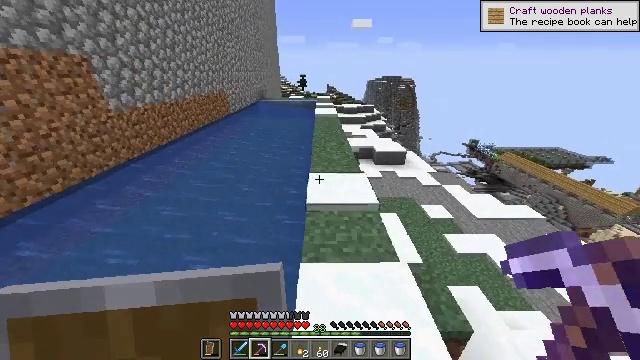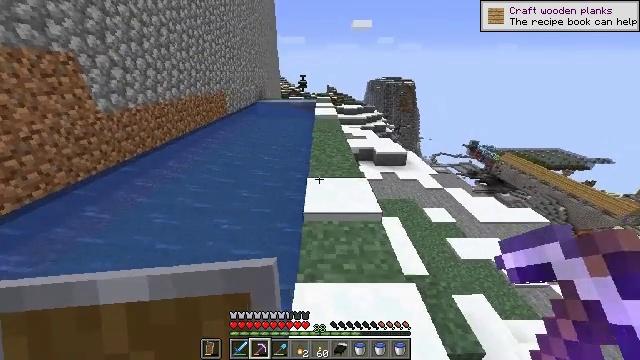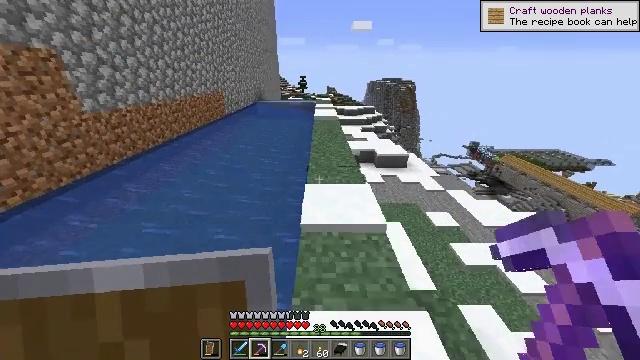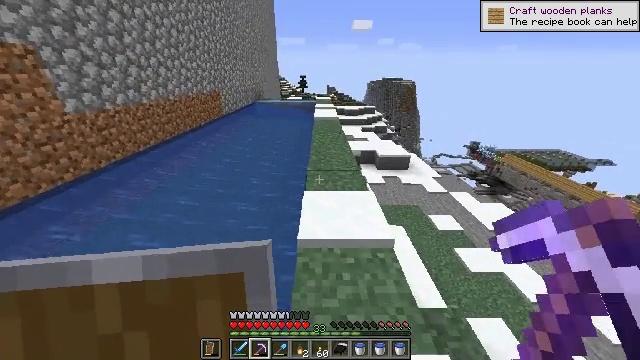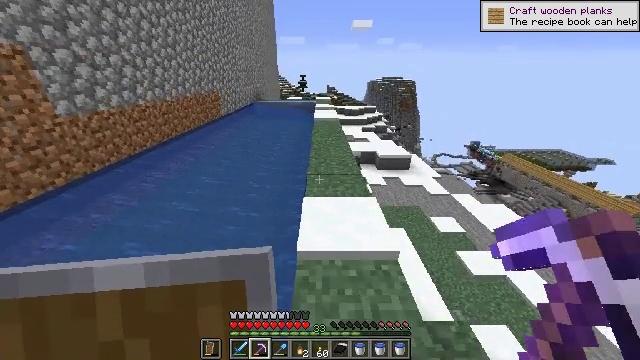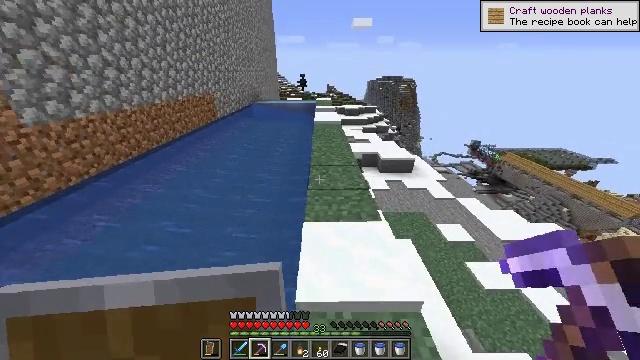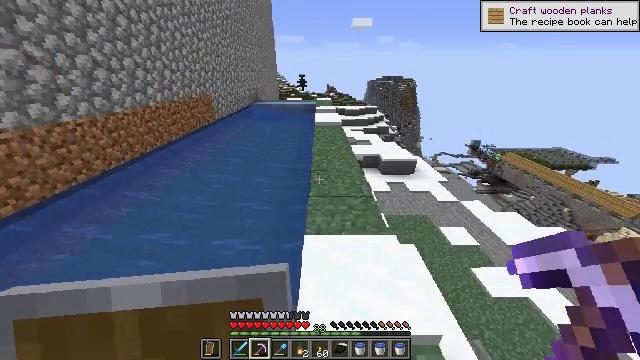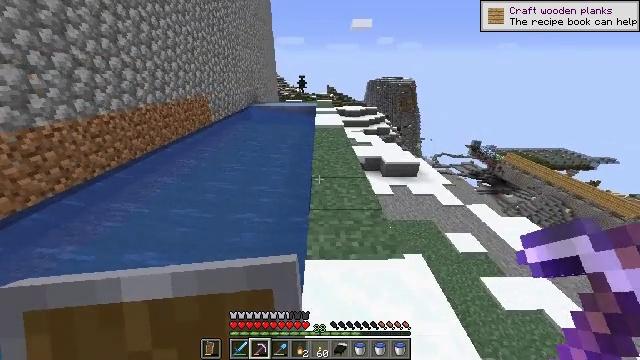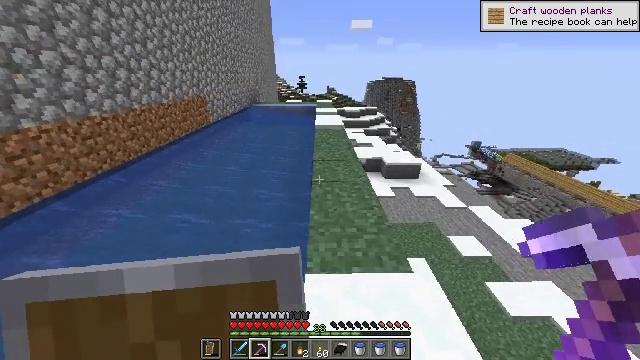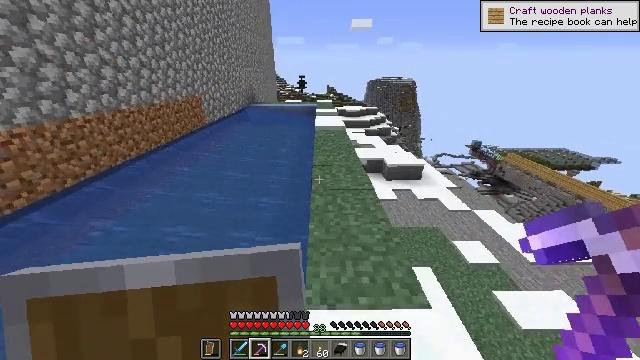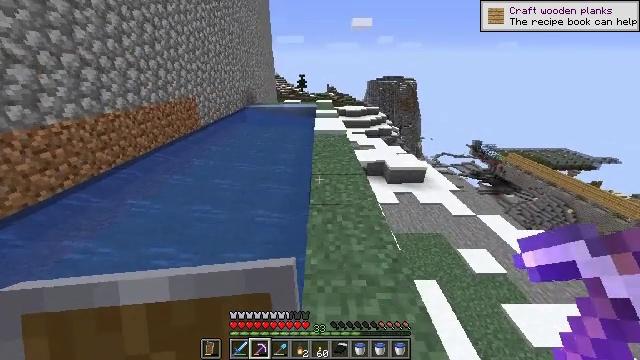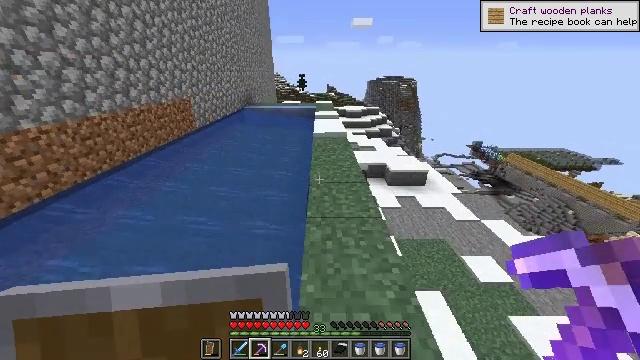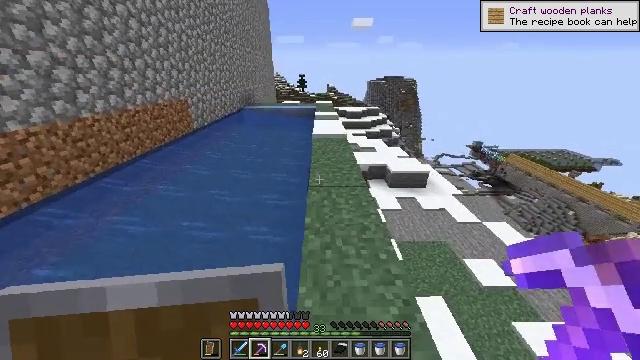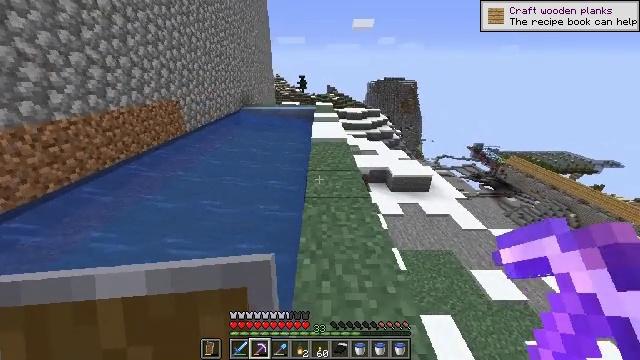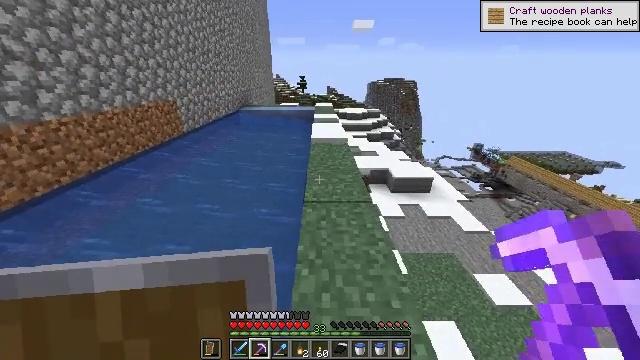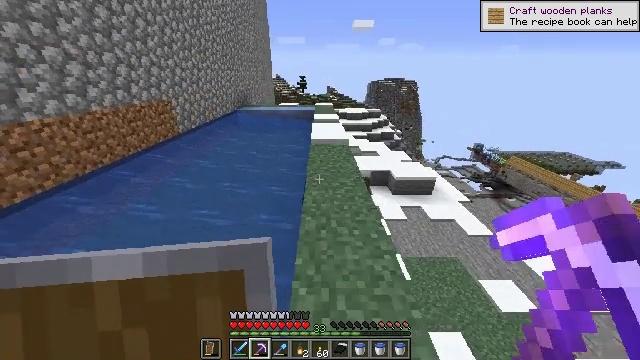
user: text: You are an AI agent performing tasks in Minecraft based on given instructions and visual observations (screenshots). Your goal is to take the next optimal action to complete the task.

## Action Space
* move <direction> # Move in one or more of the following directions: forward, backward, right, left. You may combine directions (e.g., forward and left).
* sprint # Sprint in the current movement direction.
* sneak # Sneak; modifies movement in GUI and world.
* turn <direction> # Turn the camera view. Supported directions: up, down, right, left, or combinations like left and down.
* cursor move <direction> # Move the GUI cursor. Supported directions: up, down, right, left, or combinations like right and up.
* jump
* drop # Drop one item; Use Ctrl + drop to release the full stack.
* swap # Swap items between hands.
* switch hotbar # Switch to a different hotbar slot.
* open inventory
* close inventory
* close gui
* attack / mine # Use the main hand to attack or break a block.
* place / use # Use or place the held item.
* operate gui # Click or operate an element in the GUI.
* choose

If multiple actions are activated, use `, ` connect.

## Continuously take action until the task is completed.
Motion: motion action
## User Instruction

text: Mine the ice block.
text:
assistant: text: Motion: move forward
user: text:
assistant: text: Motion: move forward
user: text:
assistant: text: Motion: move forward
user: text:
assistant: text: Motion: move forward
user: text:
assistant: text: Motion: move forward
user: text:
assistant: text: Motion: move forward
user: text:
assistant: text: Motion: move forward
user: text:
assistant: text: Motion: move forward
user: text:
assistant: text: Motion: move forward
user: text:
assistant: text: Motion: move forward
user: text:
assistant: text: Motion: move forward
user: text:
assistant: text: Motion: move forward
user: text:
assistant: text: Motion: move forward
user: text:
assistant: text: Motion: move forward
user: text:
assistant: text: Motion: move forward
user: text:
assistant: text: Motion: move forward
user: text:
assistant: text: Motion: move forward
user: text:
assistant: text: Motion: move forward
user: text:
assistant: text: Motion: move forward
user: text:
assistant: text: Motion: move forward
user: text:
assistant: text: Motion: move forward
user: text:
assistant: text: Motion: move forward
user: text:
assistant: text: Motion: move forward
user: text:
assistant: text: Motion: move forward
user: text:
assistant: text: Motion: move forward
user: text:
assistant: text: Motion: move forward
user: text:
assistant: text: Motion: move forward
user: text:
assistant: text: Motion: move forward
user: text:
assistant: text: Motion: move forward
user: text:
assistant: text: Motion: move forward